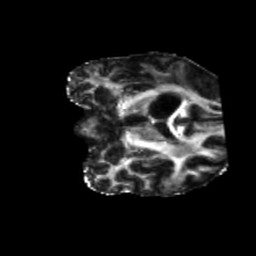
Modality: FA
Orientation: coronal
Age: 54
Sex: female
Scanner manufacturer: siemens
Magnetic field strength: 3 T
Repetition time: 5.25 s
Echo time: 0.08 s